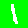
Digit: 1